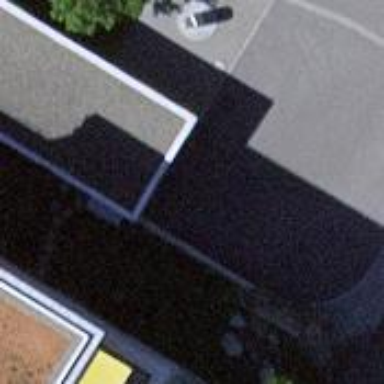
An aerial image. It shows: Parking entrance.